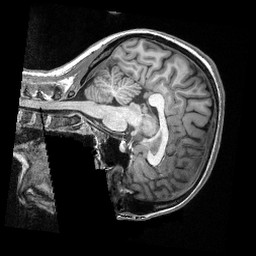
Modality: T1w
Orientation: sagittal
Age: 23
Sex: female
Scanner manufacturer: siemens
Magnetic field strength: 3 T
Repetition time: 2.3 s
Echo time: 0.00308 s